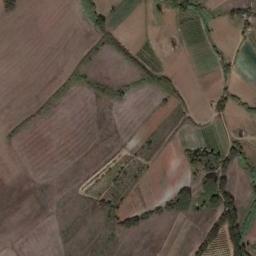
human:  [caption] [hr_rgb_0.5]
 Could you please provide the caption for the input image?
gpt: Some khaki rectangular farmlands of different sizes are on the ground and some green belts are surrounded by these farmlands .

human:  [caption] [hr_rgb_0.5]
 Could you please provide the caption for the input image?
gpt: There are some bare rectangular farmland .

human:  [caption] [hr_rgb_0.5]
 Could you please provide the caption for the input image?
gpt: There are many trees beside the rectangular farmlands .

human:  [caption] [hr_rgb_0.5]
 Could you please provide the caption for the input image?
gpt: Many rectangular-shaped green and brown mixed rectangular farmlands of different sizes .

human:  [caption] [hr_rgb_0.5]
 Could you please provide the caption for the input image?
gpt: There are many yellow rectangular farmlands .